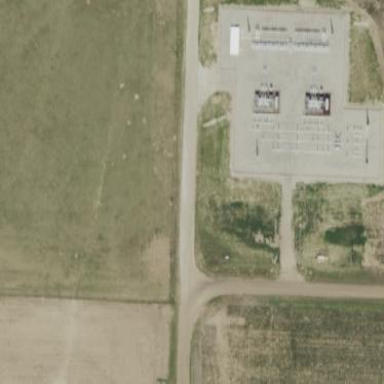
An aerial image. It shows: Power substation specializing in generation.